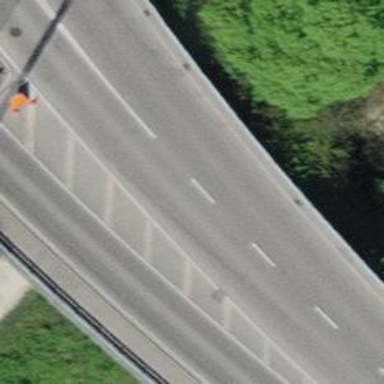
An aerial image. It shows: Bridge on motorway link.